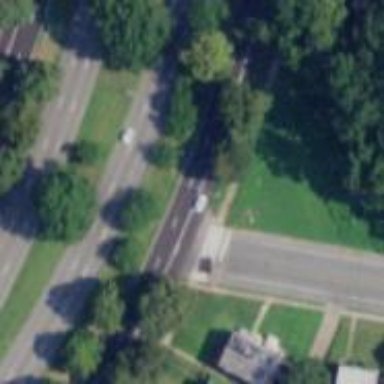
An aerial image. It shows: Uncontrolled and marked road crossing.